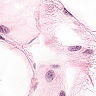
Metastatic tissue present: no